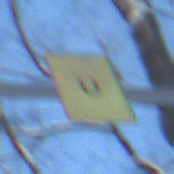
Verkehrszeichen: AnkuendigungOderFortsetzungUmleitungOhnePfeilsymbol
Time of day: MorningAfternoon
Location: Outdoor (Nature)
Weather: Clear
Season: Winter
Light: Natural